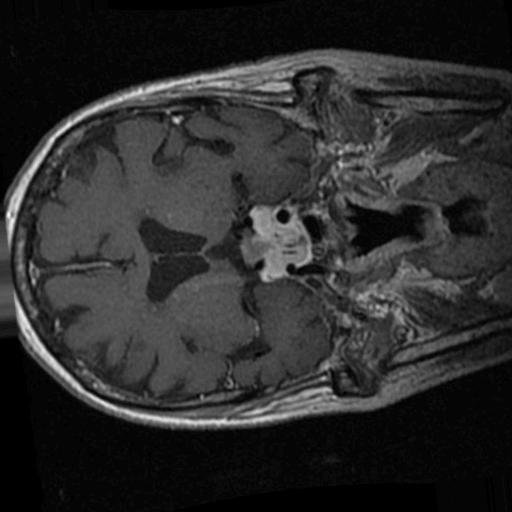
Label: brain_tumor